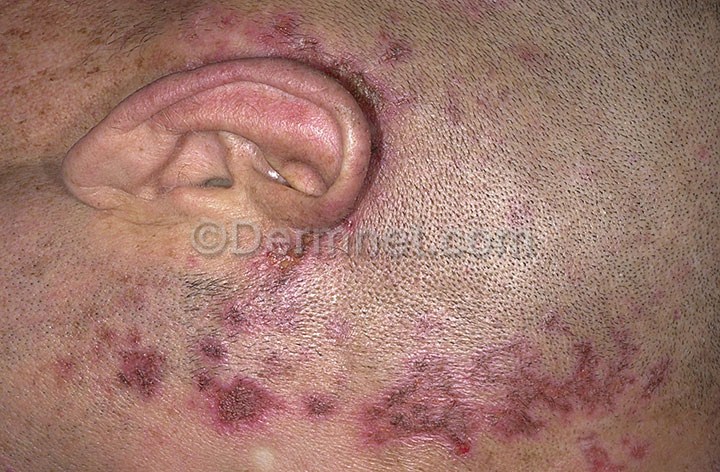
Disease: Actinic Keratosis Basal Cell Carcinoma and other Malignant Lesions